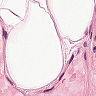
Metastatic tissue present: no